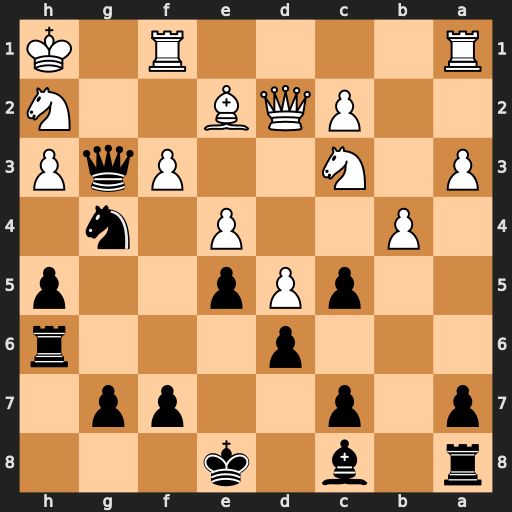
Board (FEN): r1b1k3/p1p2pp1/3p3r/2pPp2p/1P2P1n1/P1N2PqP/2PQB2N/R4R1K
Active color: b
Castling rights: q
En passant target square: -
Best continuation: Qxh2#